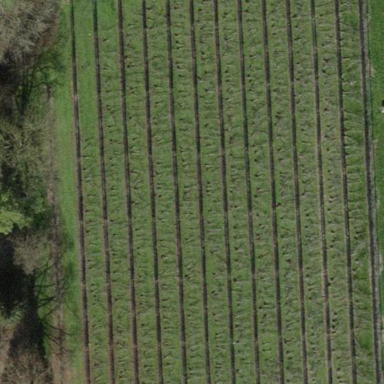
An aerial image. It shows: Orchard.